Interaction volume radius: 10 \u00c5
Interaction volume height: 30 \u00c5
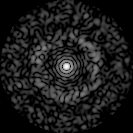
Disorder parameter: 0.8227